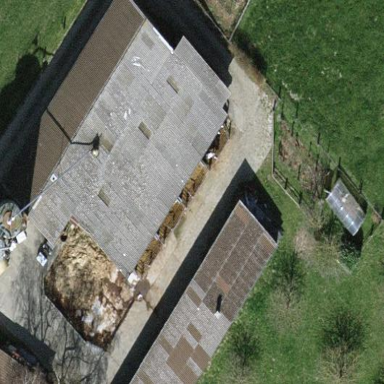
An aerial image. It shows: Farmyard area.